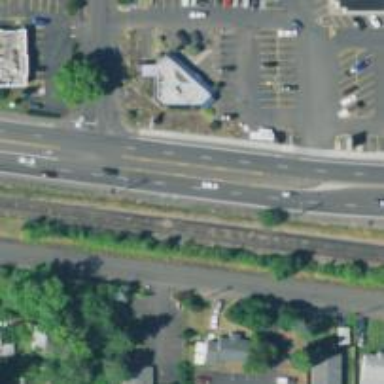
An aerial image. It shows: Primary highway with asphalt surface. There is sidewalk on the left side.